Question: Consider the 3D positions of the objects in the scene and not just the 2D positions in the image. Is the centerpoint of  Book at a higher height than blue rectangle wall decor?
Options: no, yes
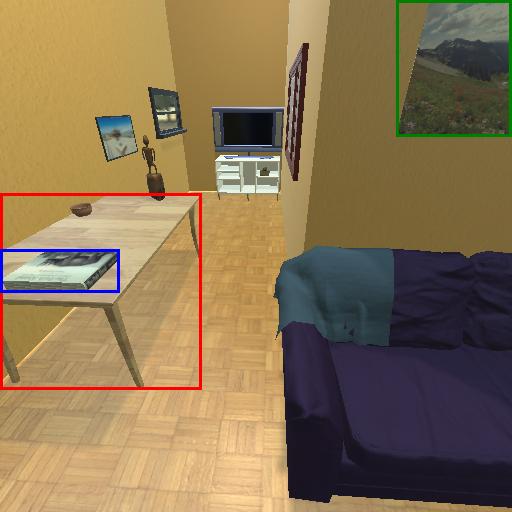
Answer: no